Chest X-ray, PA view. Patient: 60 years old, sex M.
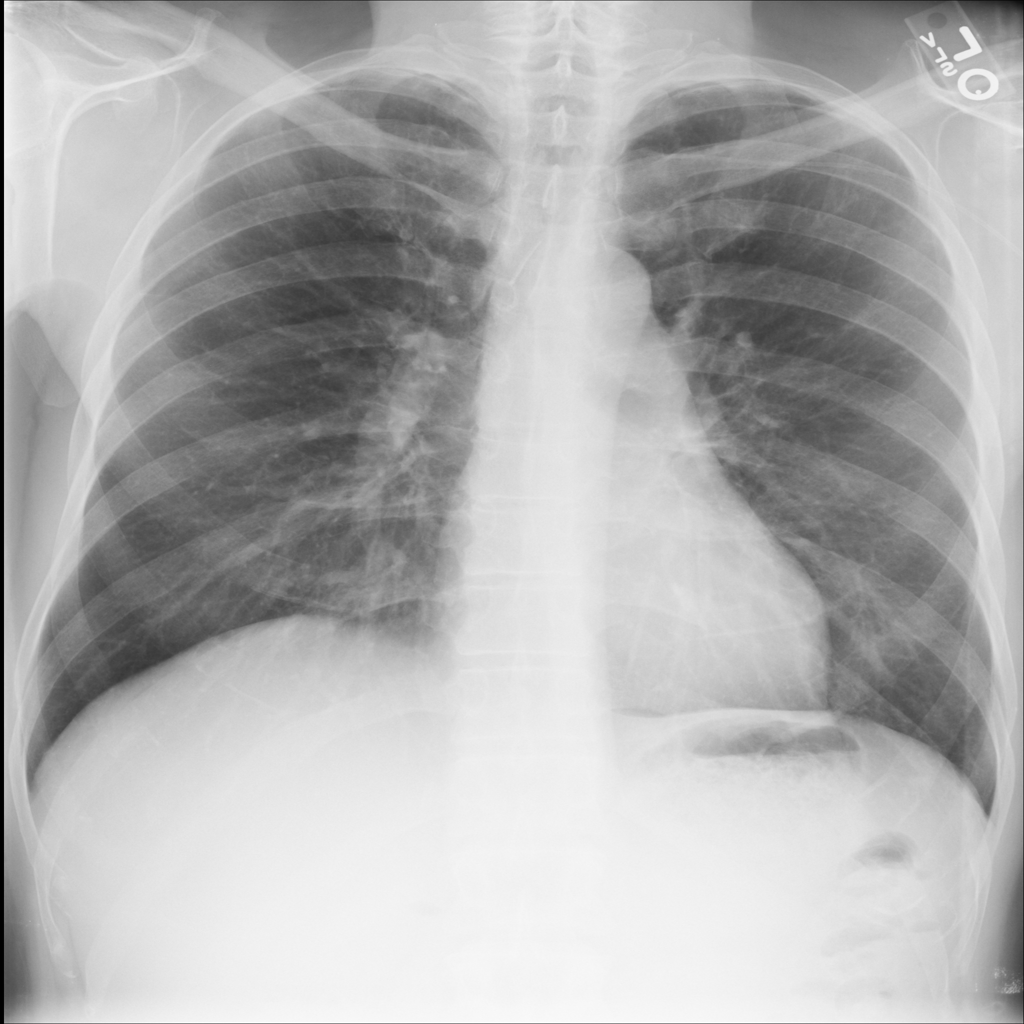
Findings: Fibrosis, Infiltration